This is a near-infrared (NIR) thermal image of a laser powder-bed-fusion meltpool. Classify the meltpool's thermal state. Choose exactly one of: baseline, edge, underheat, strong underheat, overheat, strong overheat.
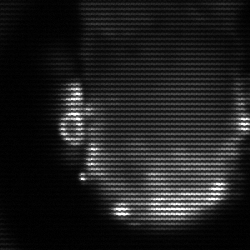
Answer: baseline